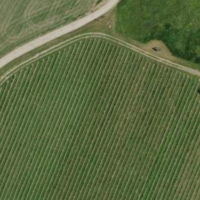
EUNIS habitat code: 52
Species observed at this site:
Linaria cannabina